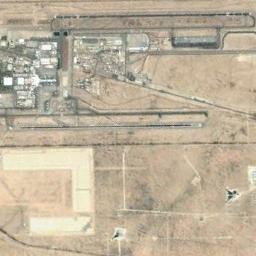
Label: airport